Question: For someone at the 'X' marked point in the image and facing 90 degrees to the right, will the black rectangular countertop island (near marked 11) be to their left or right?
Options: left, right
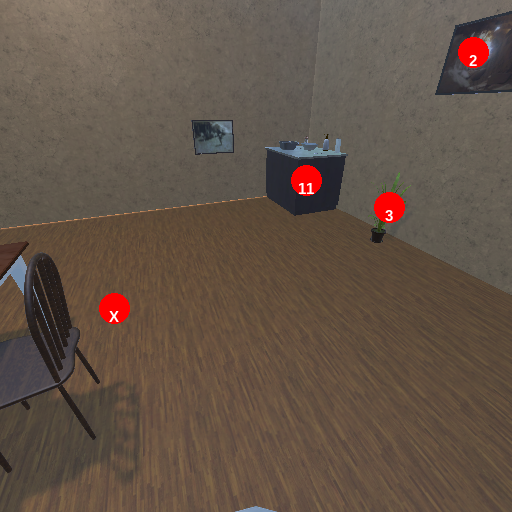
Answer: left